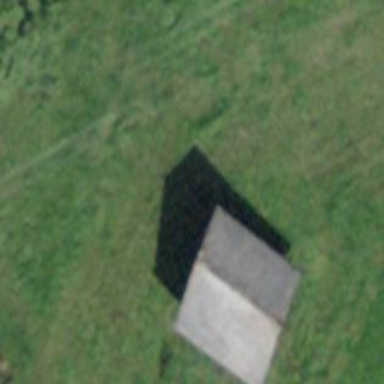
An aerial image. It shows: Rural barn.